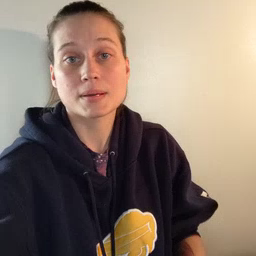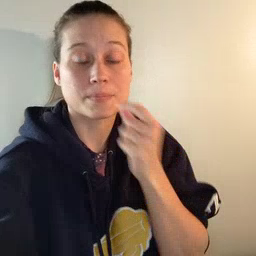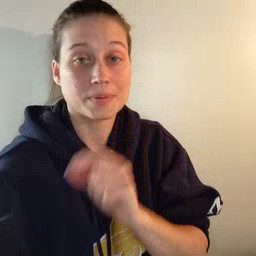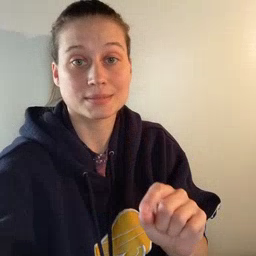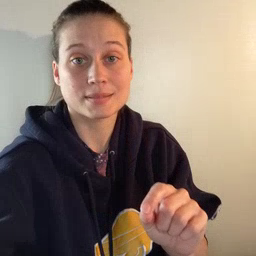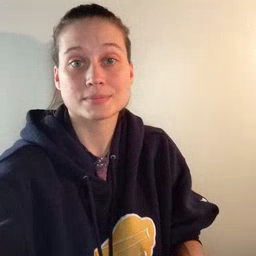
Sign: pencil